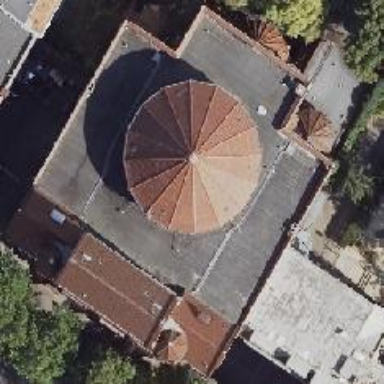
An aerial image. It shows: Church which is place of worship. This historic building is classified as basilica minor with Neo-Romanesque and Byzantine architectural styles.